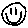
Label: smiley face